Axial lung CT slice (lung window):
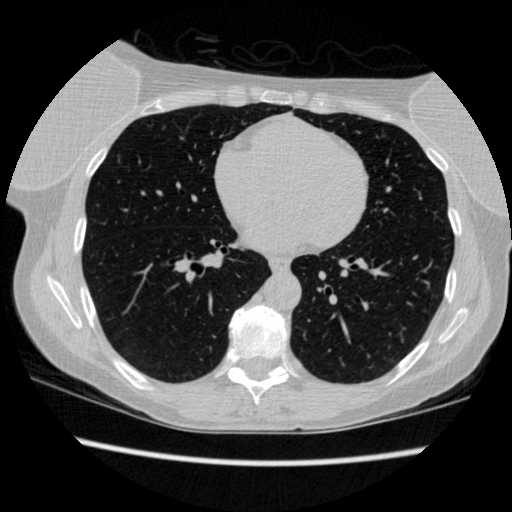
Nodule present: no